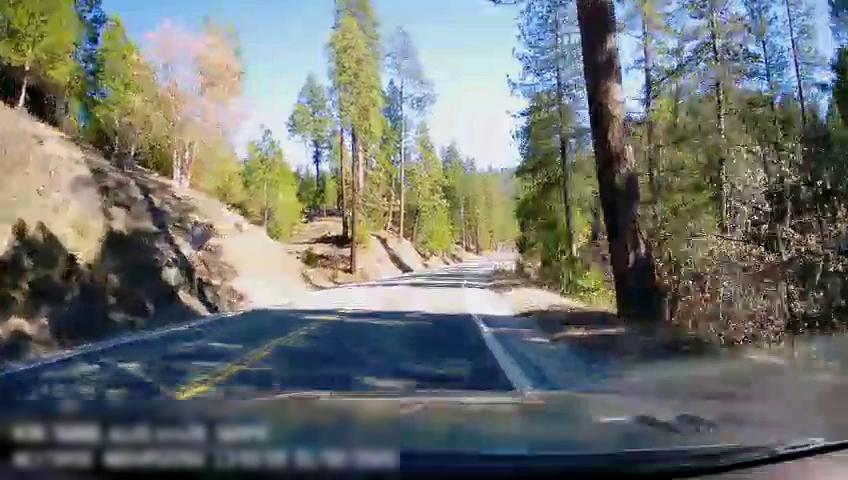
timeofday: Day
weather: Sunny
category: Drivable Space
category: Lanes | Alternate Lane
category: Lanes | Opposite Lane
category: Lanes | Current Lane
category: Lanes | Opposite Lane